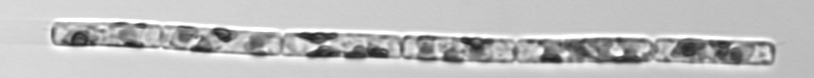
Label: Guinardia_delicatula